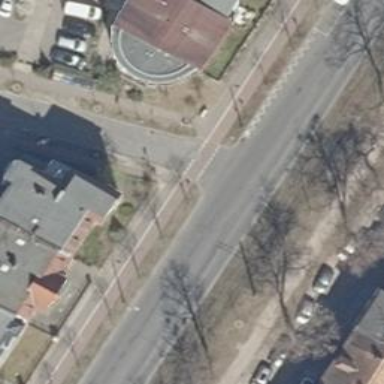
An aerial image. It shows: Residential road with separate sidewalks on both sides. The road surface is asphalt.